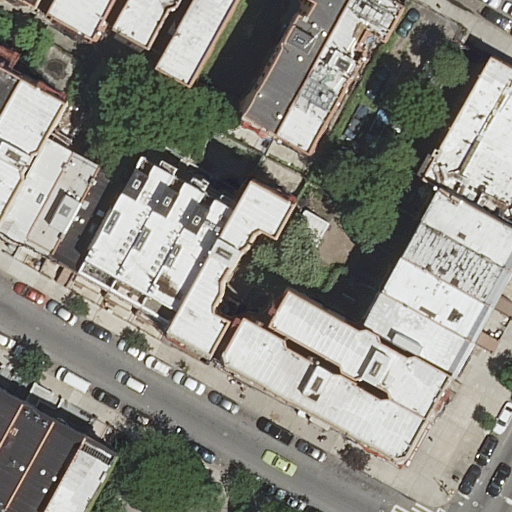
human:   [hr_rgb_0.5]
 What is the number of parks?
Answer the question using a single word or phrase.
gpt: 1

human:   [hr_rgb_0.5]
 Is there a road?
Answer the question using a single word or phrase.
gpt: yes

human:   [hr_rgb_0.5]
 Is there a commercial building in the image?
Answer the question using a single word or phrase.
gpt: no

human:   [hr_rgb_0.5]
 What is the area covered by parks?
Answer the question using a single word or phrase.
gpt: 4504m2

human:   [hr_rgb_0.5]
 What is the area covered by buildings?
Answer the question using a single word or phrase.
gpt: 3770m2

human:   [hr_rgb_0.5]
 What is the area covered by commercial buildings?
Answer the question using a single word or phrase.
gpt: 0m2

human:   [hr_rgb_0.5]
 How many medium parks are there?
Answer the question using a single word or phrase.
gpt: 0

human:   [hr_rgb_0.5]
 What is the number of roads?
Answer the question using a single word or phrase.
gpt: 2

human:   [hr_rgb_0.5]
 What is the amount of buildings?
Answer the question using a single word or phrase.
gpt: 26

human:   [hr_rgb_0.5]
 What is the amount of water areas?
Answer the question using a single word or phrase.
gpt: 0

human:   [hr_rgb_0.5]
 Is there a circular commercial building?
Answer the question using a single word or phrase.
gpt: no

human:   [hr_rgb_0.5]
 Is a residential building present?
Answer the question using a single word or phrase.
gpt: yes

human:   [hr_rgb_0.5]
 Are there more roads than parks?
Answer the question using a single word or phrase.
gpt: yes

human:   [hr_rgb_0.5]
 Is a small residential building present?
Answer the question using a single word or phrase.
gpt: yes

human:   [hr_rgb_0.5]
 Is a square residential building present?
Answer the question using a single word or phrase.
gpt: no

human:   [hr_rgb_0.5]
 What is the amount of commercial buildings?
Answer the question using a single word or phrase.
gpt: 0

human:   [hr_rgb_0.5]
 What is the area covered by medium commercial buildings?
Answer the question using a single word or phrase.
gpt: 0m2

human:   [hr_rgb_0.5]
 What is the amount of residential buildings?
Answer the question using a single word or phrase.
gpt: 26

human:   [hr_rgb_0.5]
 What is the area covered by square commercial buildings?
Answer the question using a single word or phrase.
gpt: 0m2

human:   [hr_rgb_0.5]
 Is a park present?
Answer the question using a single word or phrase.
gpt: yes

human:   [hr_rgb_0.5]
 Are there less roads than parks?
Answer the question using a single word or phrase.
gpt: no

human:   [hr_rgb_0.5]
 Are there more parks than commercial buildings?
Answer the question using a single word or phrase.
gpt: yes

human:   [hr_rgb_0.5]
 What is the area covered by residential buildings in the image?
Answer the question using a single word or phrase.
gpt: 3770m2

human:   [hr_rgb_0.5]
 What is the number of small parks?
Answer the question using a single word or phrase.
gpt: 0

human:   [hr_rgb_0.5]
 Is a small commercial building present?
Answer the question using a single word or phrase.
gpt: no

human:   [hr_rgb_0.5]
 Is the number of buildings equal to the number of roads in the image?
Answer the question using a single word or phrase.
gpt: no

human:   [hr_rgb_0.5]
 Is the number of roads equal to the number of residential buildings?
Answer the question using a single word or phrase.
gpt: no

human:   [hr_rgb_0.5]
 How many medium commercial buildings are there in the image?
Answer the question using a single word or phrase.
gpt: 0

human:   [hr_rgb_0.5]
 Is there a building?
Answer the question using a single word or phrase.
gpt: yes

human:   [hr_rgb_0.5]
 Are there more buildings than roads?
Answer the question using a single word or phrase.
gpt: yes

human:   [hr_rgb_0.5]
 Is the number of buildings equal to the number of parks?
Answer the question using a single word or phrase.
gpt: no

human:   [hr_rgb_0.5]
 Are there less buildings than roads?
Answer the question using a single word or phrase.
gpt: no

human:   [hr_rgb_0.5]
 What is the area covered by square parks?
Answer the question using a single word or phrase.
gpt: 0m2

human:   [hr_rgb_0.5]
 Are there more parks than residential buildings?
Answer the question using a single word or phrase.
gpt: no

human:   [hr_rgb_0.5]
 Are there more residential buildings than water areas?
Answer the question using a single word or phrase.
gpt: yes

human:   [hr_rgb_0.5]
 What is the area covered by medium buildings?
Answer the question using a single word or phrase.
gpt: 3491m2

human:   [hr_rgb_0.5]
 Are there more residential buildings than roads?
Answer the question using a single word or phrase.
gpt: yes

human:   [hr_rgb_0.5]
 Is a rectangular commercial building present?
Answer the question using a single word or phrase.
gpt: no

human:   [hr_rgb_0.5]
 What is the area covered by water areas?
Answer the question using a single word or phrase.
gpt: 0m2

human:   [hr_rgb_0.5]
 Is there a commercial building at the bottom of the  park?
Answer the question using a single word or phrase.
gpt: no

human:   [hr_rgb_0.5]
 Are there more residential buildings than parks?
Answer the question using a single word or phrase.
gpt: yes

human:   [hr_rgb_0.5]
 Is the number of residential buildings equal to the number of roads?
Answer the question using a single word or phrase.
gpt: no

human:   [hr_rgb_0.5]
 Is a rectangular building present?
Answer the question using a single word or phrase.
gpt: yes

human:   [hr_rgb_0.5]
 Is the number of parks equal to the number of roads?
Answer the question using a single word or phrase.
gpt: no

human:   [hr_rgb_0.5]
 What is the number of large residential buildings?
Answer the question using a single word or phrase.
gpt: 0

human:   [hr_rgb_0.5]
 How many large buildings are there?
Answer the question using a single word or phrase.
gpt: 0

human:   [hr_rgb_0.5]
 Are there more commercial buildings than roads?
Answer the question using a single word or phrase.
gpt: no

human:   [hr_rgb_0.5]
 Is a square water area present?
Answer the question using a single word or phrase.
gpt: no

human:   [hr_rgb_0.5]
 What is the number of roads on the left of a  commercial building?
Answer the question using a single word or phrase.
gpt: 0

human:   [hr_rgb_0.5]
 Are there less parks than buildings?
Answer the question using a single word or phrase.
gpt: yes

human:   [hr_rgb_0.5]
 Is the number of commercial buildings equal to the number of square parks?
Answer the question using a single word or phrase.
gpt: yes

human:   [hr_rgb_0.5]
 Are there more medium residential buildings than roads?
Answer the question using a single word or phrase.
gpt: yes

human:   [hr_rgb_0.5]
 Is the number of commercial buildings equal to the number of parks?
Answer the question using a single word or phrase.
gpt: no

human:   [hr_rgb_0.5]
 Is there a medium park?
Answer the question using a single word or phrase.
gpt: no

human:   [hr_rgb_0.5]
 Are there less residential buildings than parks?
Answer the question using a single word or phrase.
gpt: no

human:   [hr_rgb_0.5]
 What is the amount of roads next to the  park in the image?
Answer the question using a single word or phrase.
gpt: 2

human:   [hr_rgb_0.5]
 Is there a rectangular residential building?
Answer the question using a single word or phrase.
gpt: yes

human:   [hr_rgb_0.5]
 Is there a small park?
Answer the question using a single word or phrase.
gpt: no

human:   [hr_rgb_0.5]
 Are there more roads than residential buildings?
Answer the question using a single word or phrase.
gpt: no

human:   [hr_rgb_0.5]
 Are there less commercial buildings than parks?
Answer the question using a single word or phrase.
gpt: yes

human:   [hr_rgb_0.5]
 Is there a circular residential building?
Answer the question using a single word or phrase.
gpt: no

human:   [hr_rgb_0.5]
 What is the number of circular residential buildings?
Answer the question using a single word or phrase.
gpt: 0

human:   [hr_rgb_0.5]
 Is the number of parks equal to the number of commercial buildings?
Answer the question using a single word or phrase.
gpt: no

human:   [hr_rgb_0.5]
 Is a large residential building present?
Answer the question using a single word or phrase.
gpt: no